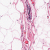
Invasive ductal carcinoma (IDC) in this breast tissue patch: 0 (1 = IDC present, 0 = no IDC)